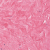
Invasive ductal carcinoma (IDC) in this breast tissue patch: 0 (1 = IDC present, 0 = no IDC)